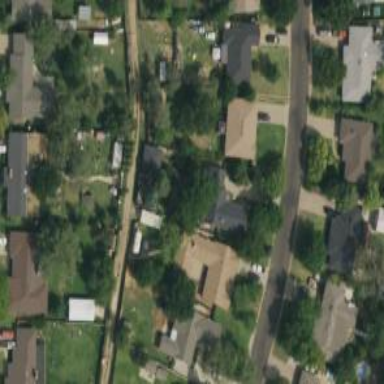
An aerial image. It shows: Alley classified as service road.